Field crop: tomato
Growth stage: 2
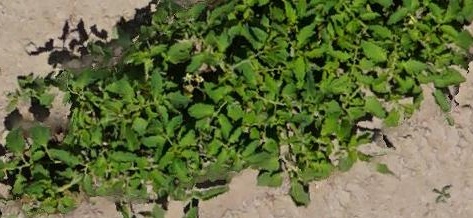
Species: tomato